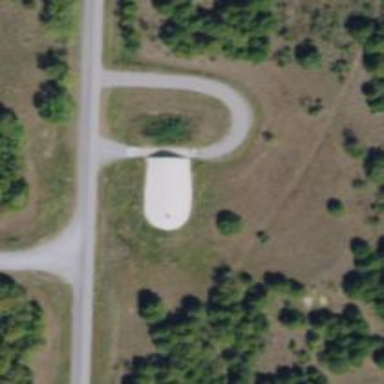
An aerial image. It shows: Military bunker.